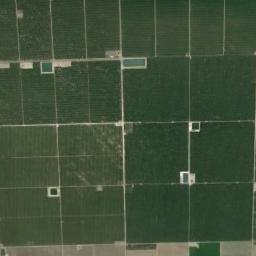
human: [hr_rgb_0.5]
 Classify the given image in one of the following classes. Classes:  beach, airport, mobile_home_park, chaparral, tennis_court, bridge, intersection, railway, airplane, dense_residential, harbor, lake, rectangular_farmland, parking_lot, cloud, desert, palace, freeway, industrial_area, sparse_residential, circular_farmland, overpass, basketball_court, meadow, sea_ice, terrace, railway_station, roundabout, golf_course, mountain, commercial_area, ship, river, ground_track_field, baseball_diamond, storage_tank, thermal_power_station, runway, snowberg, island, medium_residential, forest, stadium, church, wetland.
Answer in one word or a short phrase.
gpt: rectangular_farmland